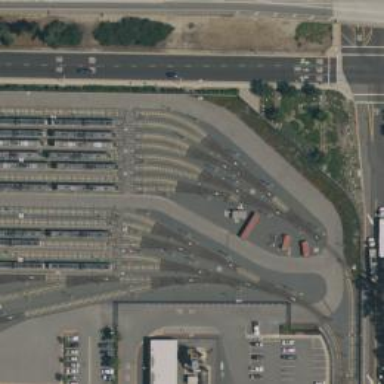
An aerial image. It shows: Light rail yard with electrified contact lines.